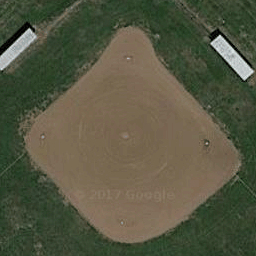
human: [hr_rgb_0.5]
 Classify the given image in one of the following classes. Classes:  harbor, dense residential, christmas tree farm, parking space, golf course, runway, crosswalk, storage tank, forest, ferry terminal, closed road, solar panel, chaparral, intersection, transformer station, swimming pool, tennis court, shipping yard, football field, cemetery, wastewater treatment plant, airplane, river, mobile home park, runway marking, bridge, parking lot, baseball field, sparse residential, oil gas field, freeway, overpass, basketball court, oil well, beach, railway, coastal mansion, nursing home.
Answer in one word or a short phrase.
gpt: baseball field